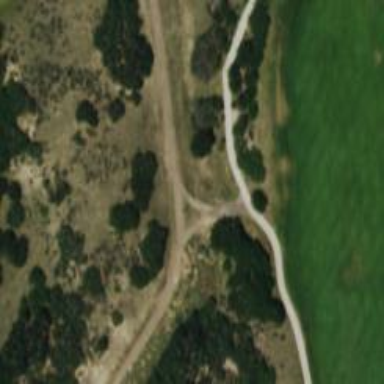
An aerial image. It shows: Path designated as golf cartpath. It is specifically marked as Golf Cart path.